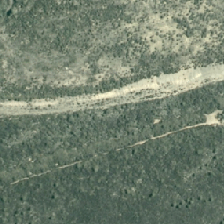
Land cover: low_producing_grassland